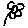
Label: flower